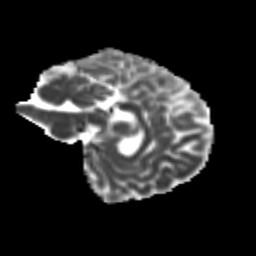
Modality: MD
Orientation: sagittal
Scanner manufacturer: siemens
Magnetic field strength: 3 T
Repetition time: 9.2 s
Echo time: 0.084 s